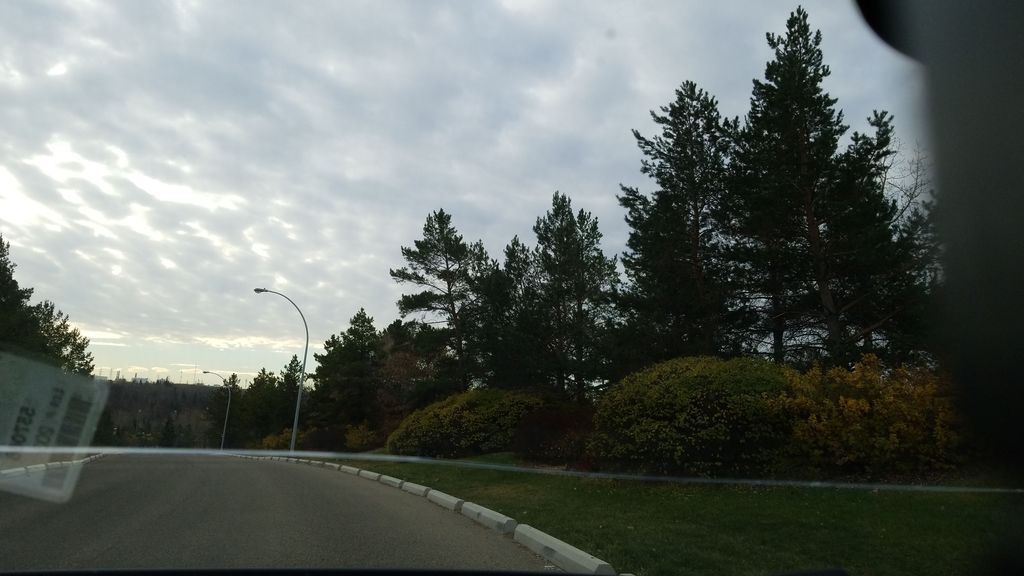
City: edmonton